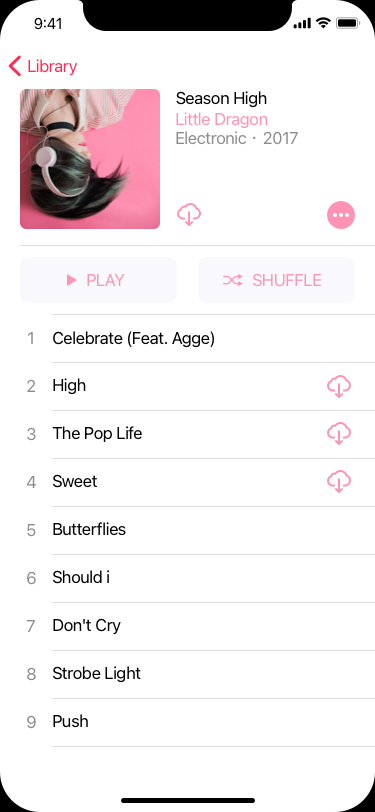
Text in this UI design:
Push
9
Strobe Light
8
Don't Cry
7
Should i
6
Butterflies
5
Sweet
4
The Pop Life
3
High
2
Celebrate (Feat. Agge)
1
Season High
Little Dragon
Electronic · 2017
Library